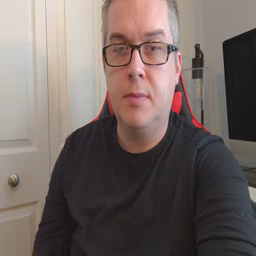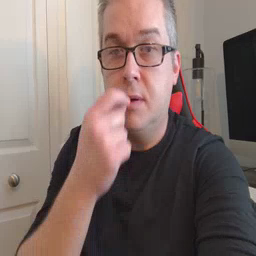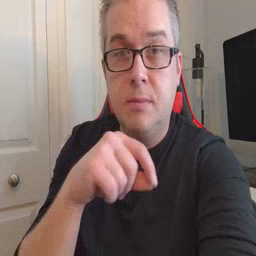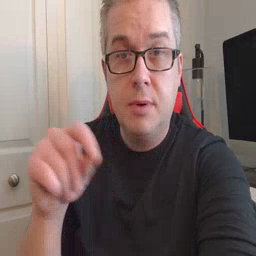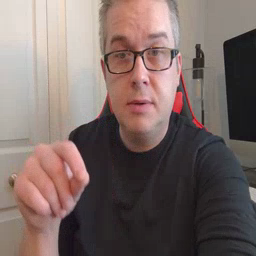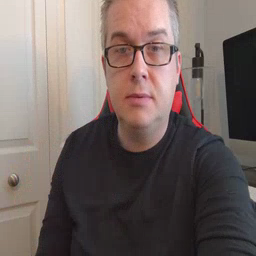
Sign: pencil